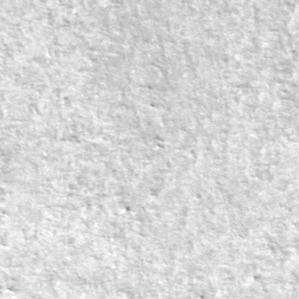
Label: frost